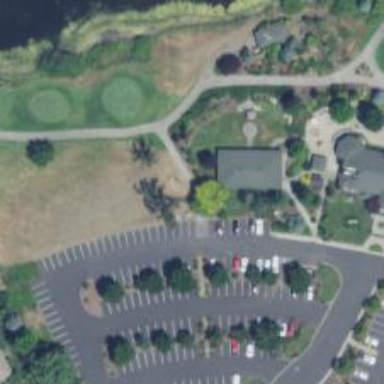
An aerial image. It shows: Golf cartpath that is also road path.